Interaction volume radius: 10 \u00c5
Interaction volume height: 20 \u00c5
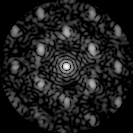
Disorder parameter: 0.4561